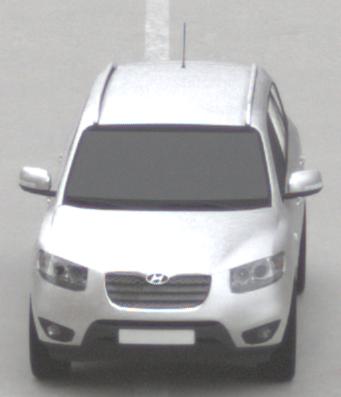
Make: Hyundai
Model: Santa Fe 2.4
Detailed model: Santa Fe (CM)
Model produced from: 2010/01
Model produced until: 2012/09
Doors: 5
Color: white
Road condition: dry road
Daytime: midday
Contrast: low contrast